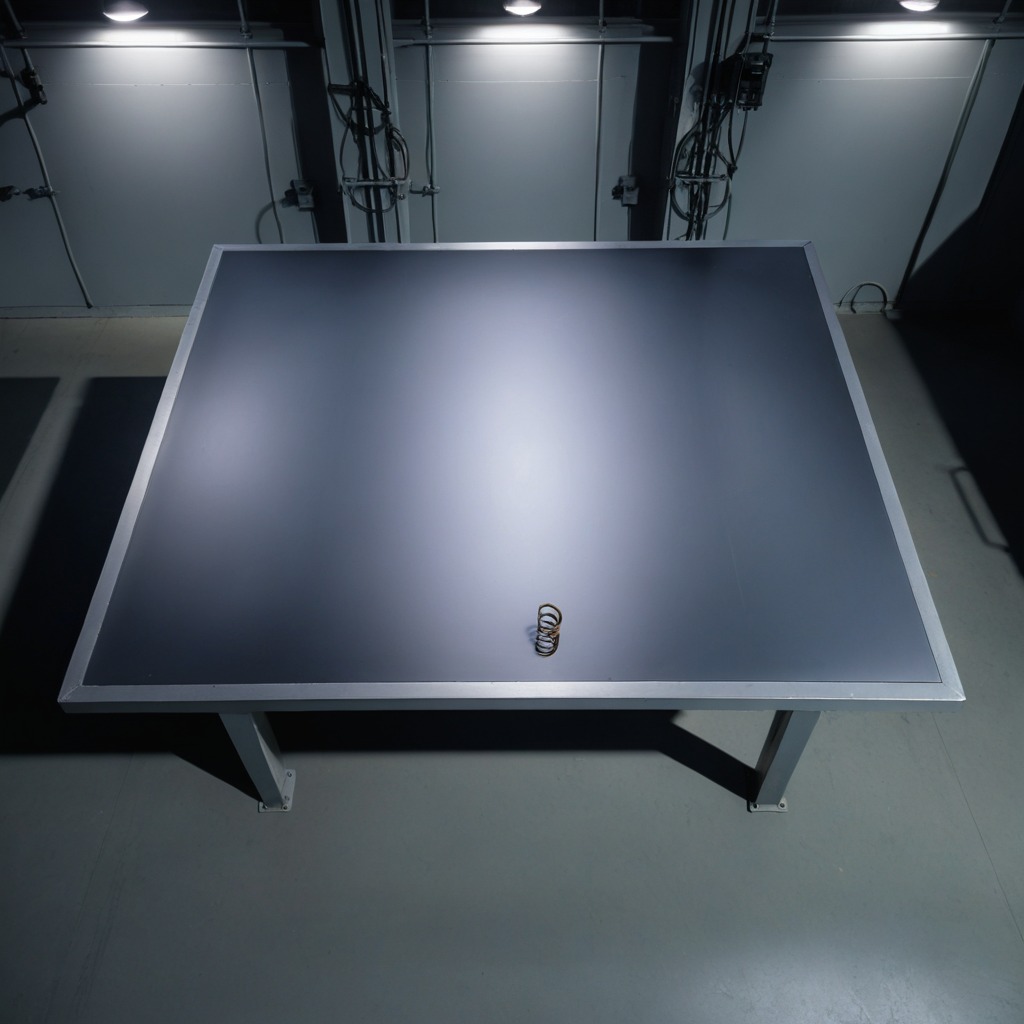
A coiled metal spring is lying on the tabletop.